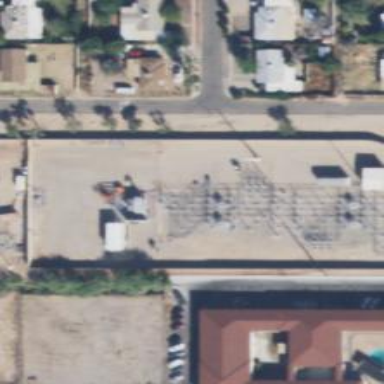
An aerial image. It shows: Switch used for power control.